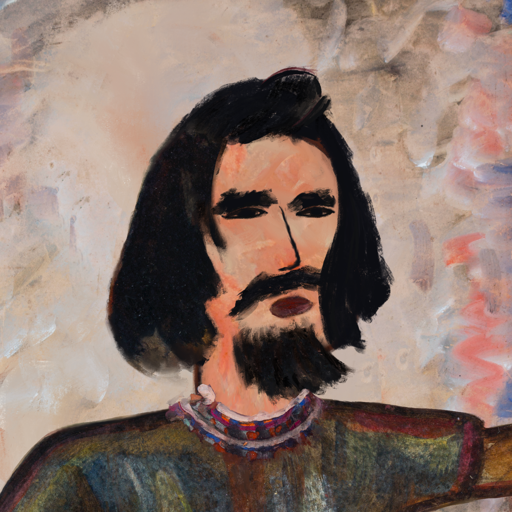
Background: Roy_Bahadur, Head And Neck Side: Roy_Bahadur, Face Side: Mosgoul, Bust: Mosgoul, Hair Side: Mosgoul, Head Accessory: Blank, Second Necklace: Blank, Necklace: Hypocrite_1, Baby: Blank